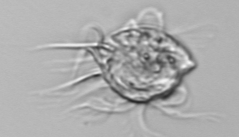
Label: Leegaardiella_ovalis